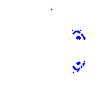
Particle: kaon